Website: home-depot
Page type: account-selection
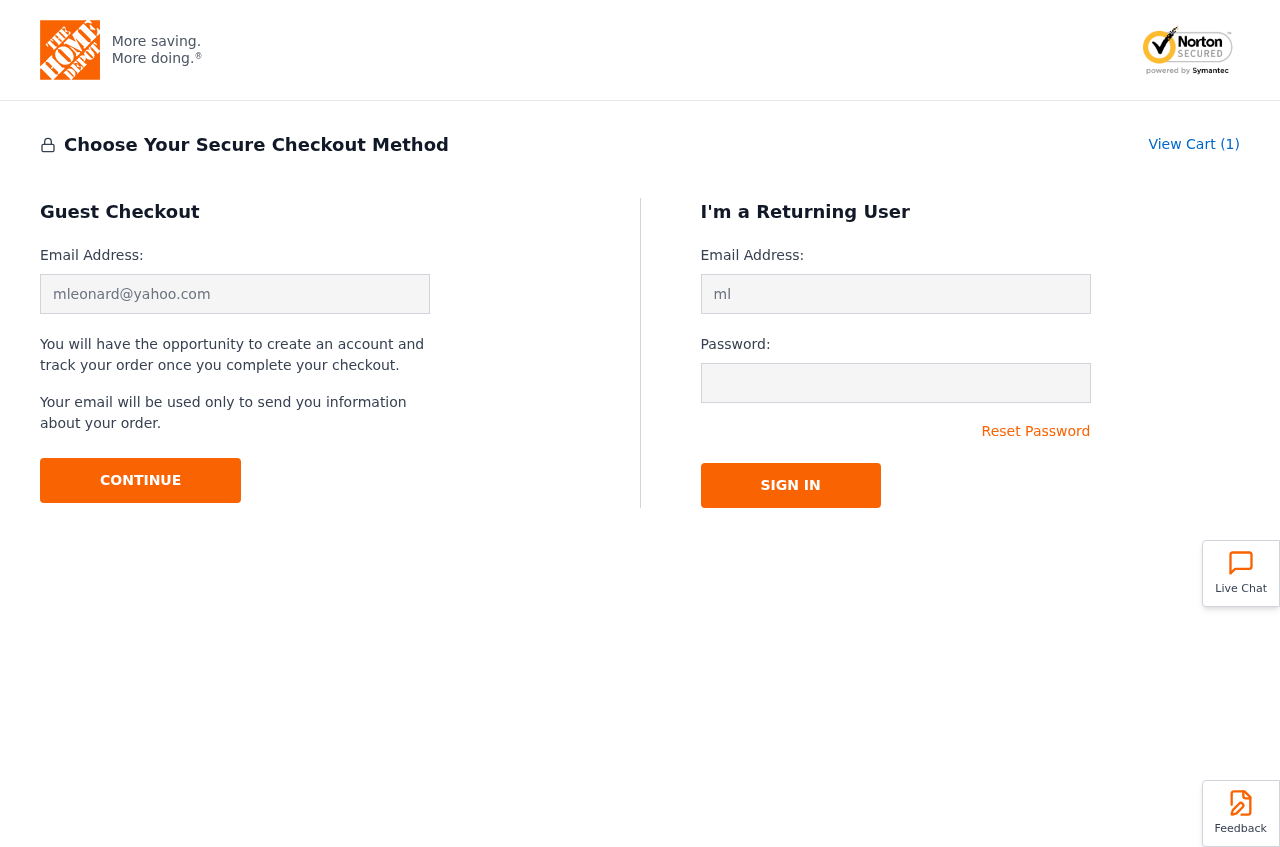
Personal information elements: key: PII_EMAIL
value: mleonard@yahoo.com
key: PII_LOGIN_USERNAME
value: mleonard811
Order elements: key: ORDER_NUM_ITEMS
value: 1